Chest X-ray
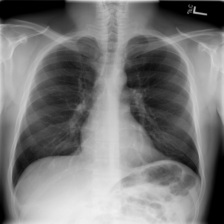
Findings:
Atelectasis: negative
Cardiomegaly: negative
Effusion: negative
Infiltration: negative
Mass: negative
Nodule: negative
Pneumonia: negative
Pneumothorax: negative
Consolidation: negative
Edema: negative
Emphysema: negative
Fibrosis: negative
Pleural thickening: negative
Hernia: negative